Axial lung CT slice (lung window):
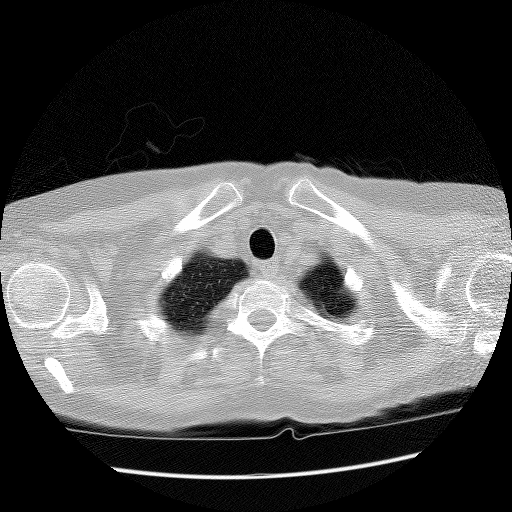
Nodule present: no